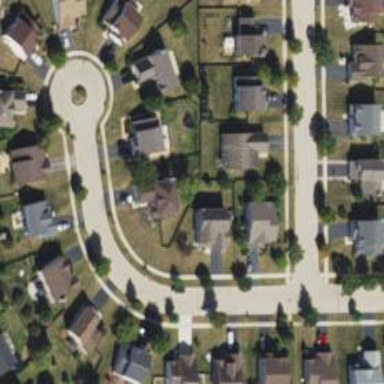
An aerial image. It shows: Sidewalk.